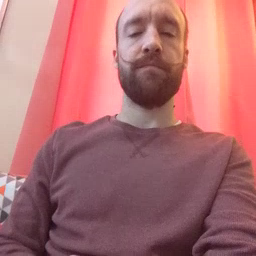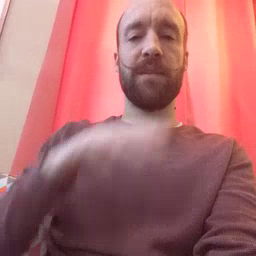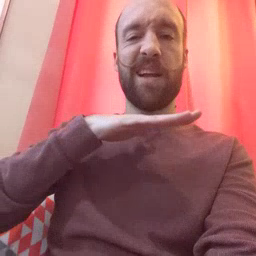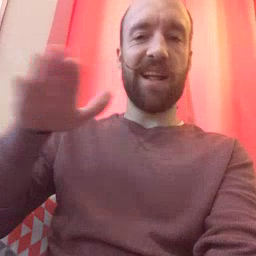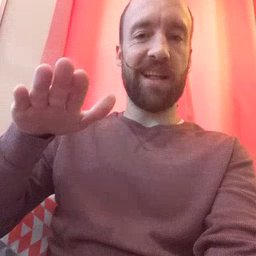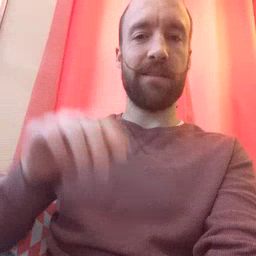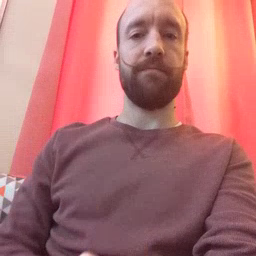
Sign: clean